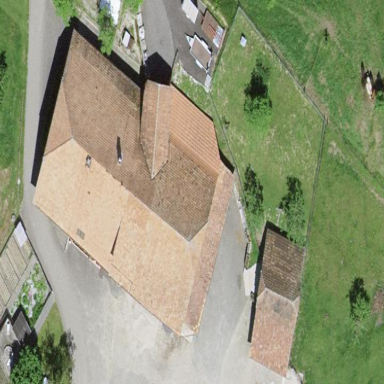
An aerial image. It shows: Farm building.